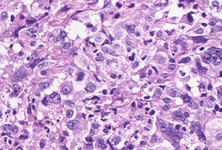
Tumor epithelial tissue: yes
Tumor-associated stroma tissue: no
Normal tissue: no